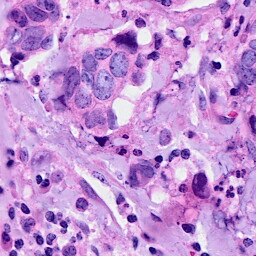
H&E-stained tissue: Breast